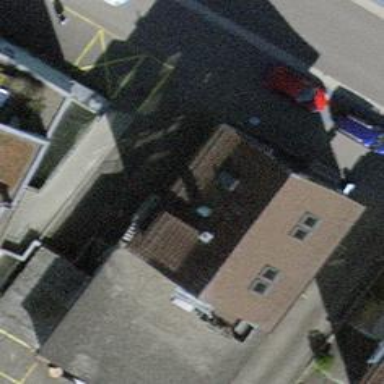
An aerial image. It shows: Beauty shop.